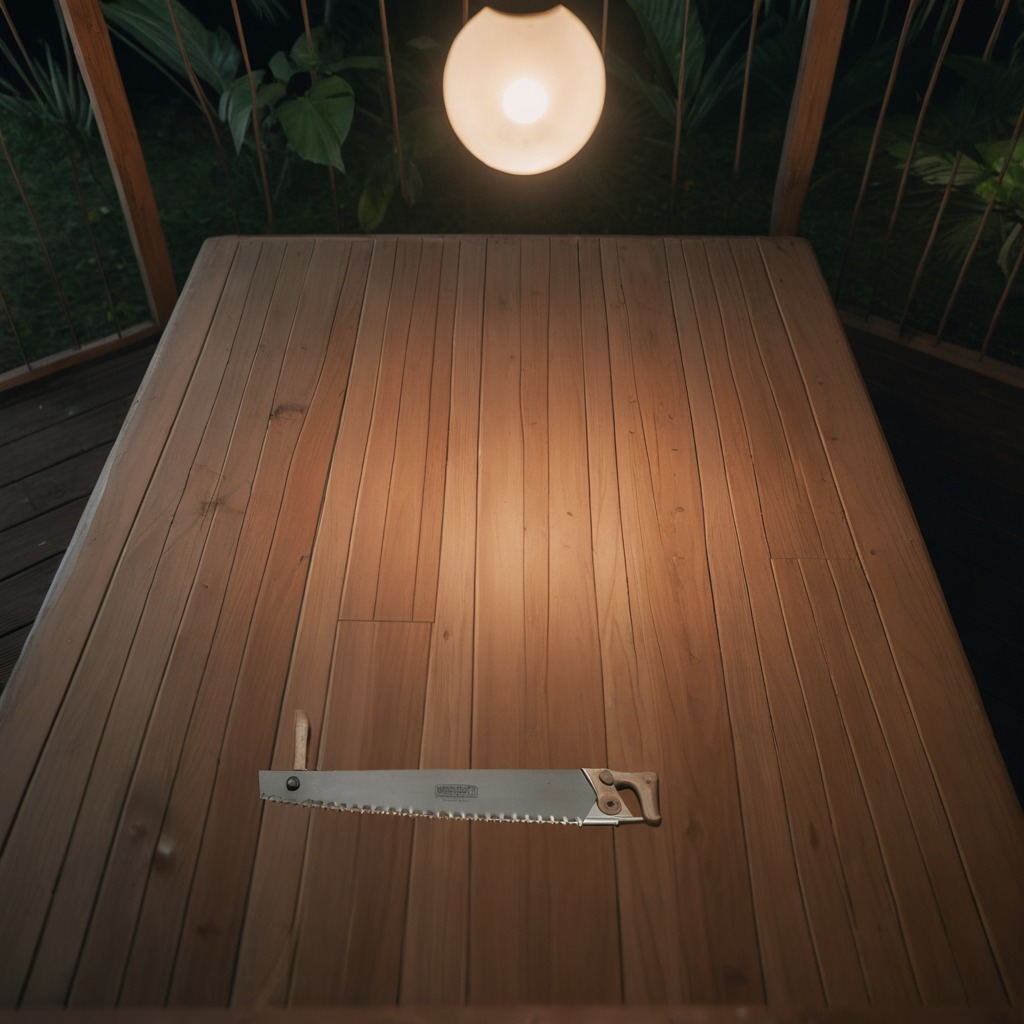
A metal saw lies on a wooden table inside a jungle field workshop tent at night with soft shadows worn but